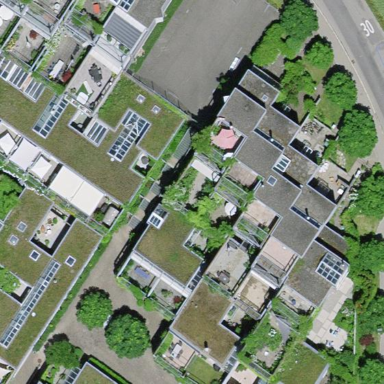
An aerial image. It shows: Residential building.